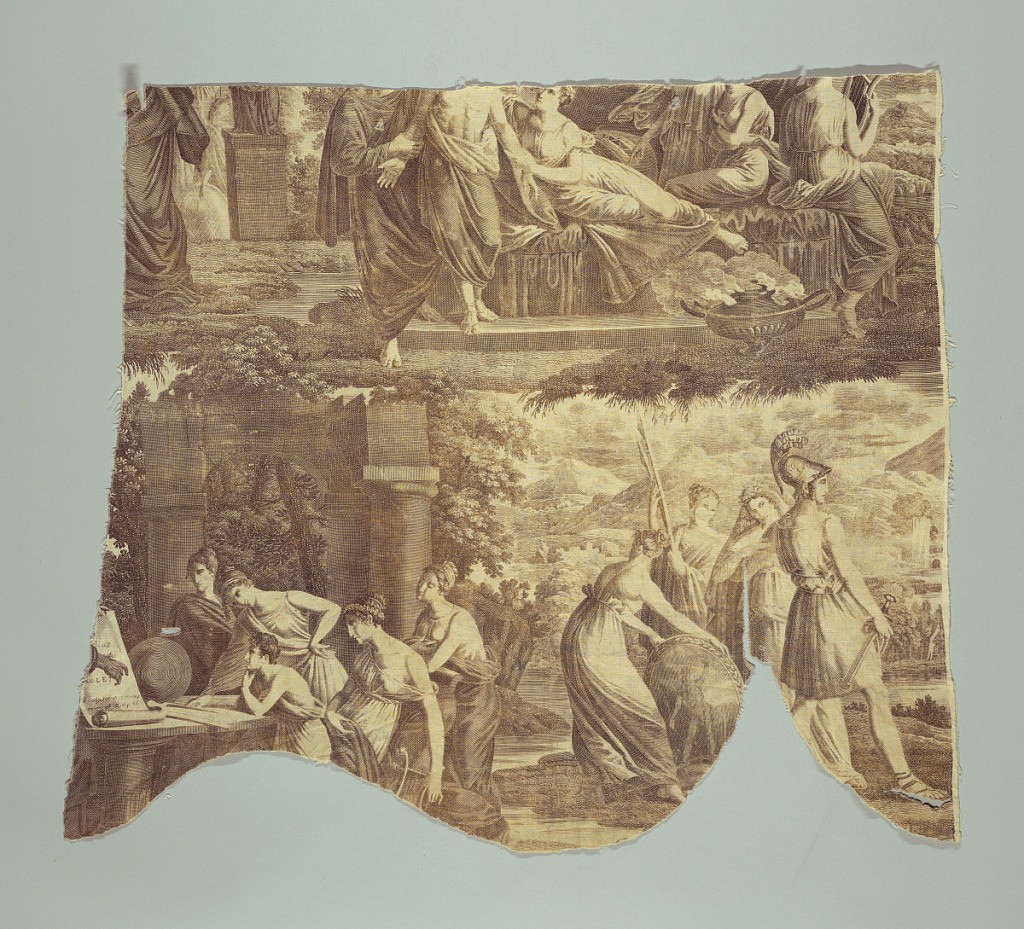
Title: Les Lois de Lycurgue
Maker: Cholet
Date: ca. 1825
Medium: cotton Technique: printed by engraved plate on plain weave
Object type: Fragments
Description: Three scenes (one complete only when lengths would be sewn together) of Lycurgus teaching the youth of Sparta. Full repeat not present. A and B are necessary to complete a partial width.